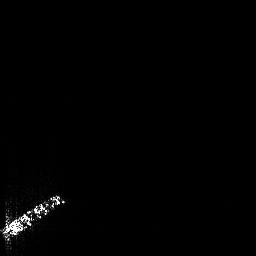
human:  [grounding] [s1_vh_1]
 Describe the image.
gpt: In the satellite image, there is  <ref>1 large ship </ref> <box>[[0, 74, 24, 92, 0]]</box> located at bottom left.